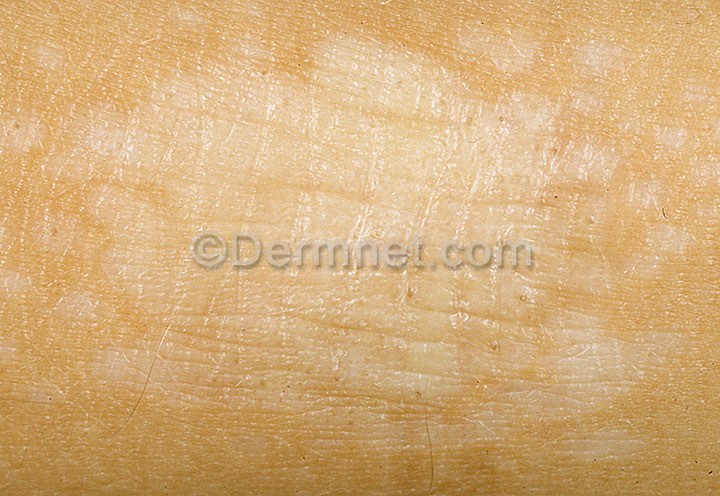
Disease: Psoriasis pictures Lichen Planus and related diseases